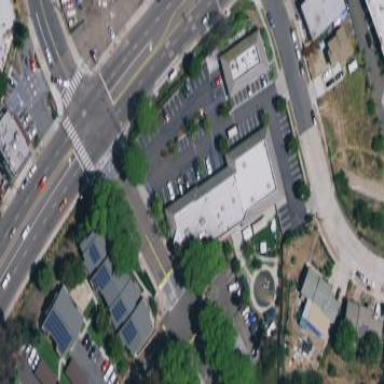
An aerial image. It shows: Commercial building.